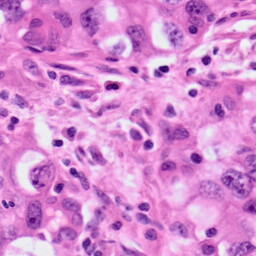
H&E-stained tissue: Lung